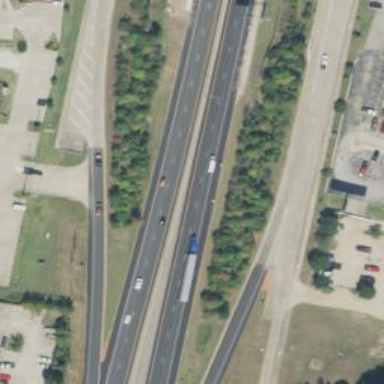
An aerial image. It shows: Trunk highway with expressway features.